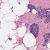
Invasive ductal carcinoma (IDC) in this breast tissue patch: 1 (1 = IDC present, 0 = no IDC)